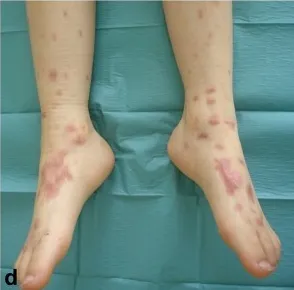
Re-examination 11 months after disease onset showed complete clinical remission of disease with re-epithelialization of affected areas (d-f).
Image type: medical_photograph (skin_photograph)